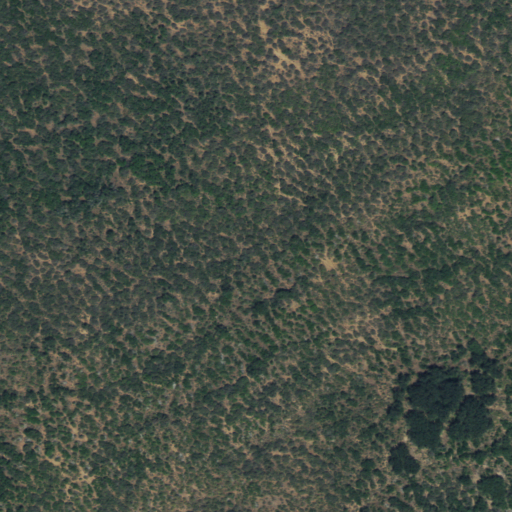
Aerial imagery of ridge(s) in Colorado named Poison Spring Ridge containing deciduous forest and shrub